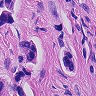
Metastatic tissue present: yes